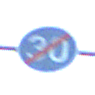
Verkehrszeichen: EndeMindestgeschwindigkeit
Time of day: SunriseSunset
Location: Outdoor (Nature)
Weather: PartlyCloudy
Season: NotSpecified
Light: Natural